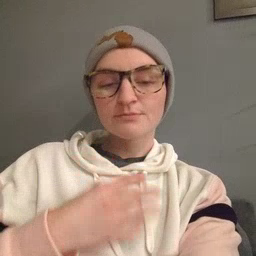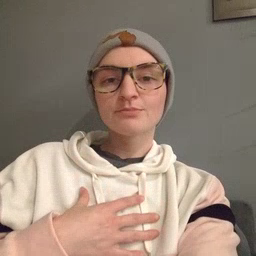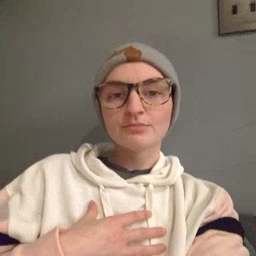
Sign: nap